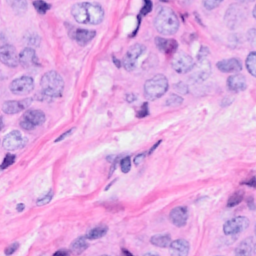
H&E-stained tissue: Breast